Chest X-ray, AP view. Patient: 52 years old, sex F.
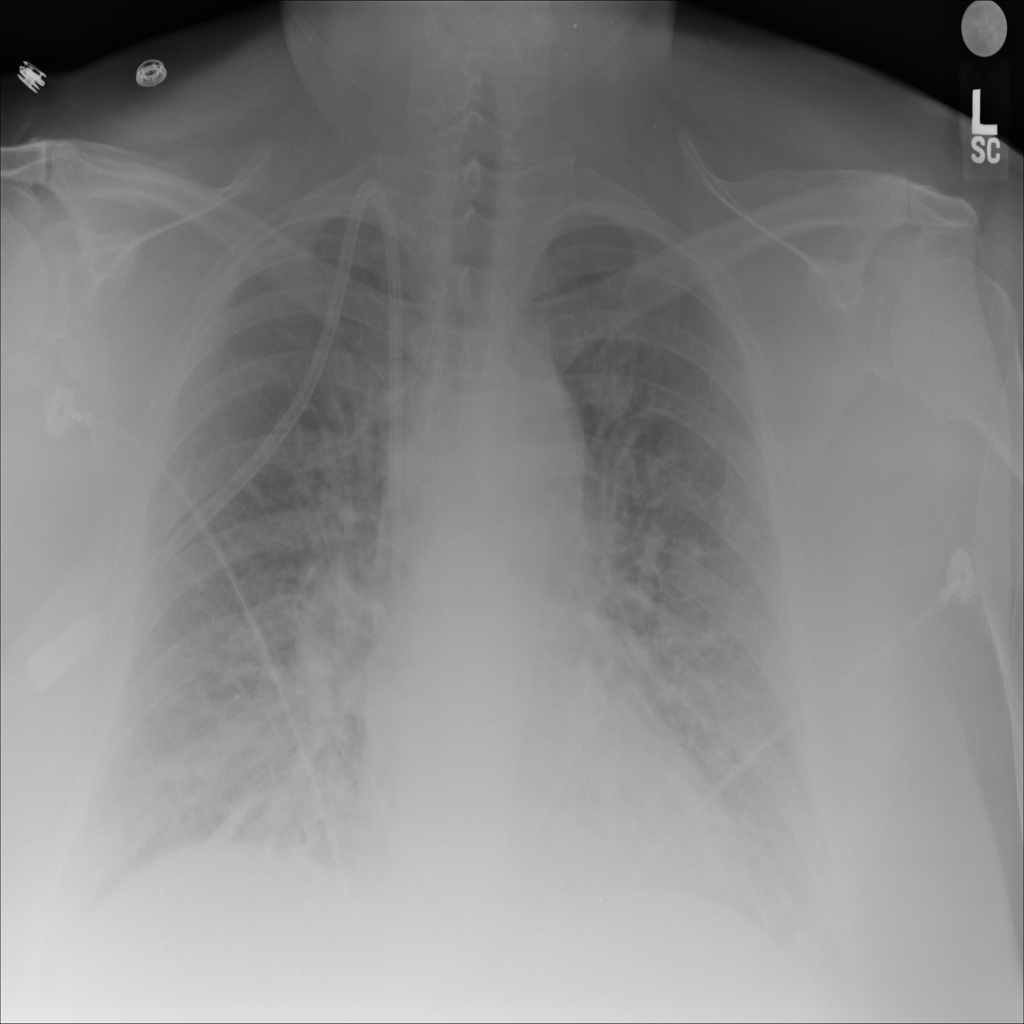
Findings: Atelectasis, Consolidation, Nodule